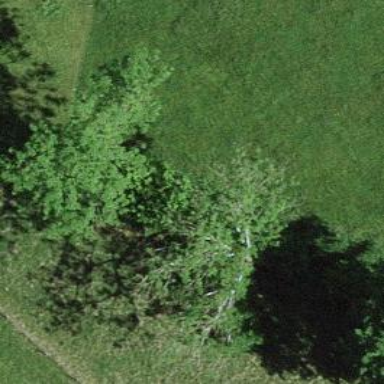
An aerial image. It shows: Row of trees in natural setting.